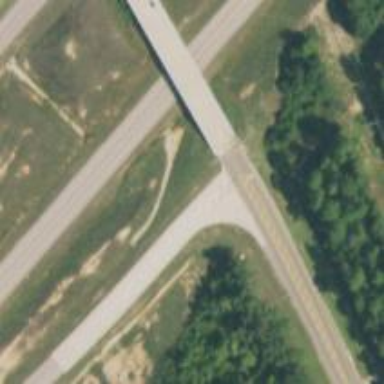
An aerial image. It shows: Trunk link highway.